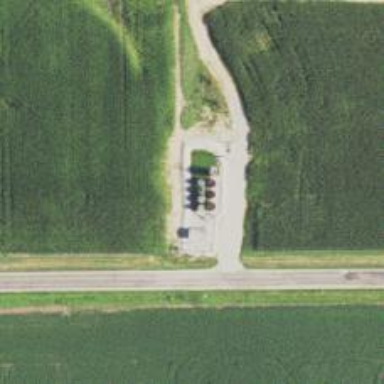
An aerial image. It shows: Storage tank with man-made structure.